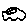
Label: car